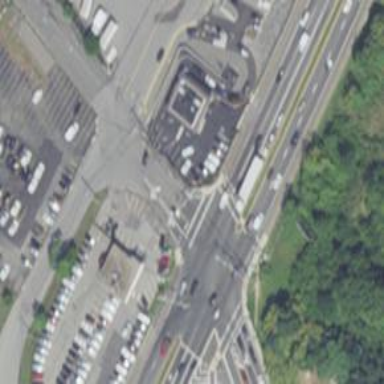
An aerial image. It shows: Marked crossing on the road.